Interaction volume radius: 10 \u00c5
Interaction volume height: 25 \u00c5
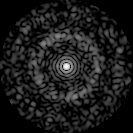
Disorder parameter: 0.8404